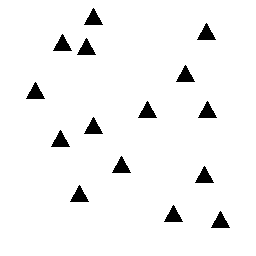
Squares: 0
Triangles: 15
Stars: 0
Total shapes: 15